Question: I am relatively new to R, so I am just trying to see what I am missing. I have a few questions about the process of doing this correctly.
My sample space is {2,4,9,12}. I need to verify that the mean of this sample is 6.75, which it is if I input
'''
s <- c(2,4,9,12)
mean(s)
'''
I also need to calculate the variance of s, but when I calculate the variance
'var(s) = 20.91667'. The book I am reading, , shows that the variance is 3.94. Now, I know since I am bootstrapping there is a different method, where instead of the sample variance being divided by (n-1), it is divided by ((n^n)-1) and it needs to be summed from i = 1 all they way up to (n^n). For easier understanding, screenshot of this formula will be posted here:

Is there a function implemented within R that finds the bootstrap mean and variance that can help me verify this answer? If so, can an example be provided on how to do so?
For my own curiosity. Let's say that I wanted to bootstrap that sample space (not sure if that makes too much sense). How do I find the bootstrap mean and variance of a sample WITH replacement and loop that over for 10,000 samples?
Bear with me on this, because like I had mentioned, I am new to R and this concept of bootstrapping. Please correct me if my thought process is not exactly right. So, for example, when I input 'sample(c(2,4,9,12), replace = T, 10000)', it gives me 10,000 elements, but I want 10,000 vectors of length of 4. In other words, when I input 'sample(c(2,4,9,12), replace = T, 1)', it only gives one value, but I would like it to be a vector of 4 with any order of those four values WITH replacement. Now, once all 10,000 vectors (assuming that it is not the SAME vector repeated are created, I want to be able to find the bootstrap mean and variance of each vector. Once I have these means and variances, I want to be able to create a distribution graph to observe the CLT visually.
I am aware that my conceptual understanding of bootstrapping may be flawed, so please, I urge you to give me pointers to solidify my understanding.
Thank you ahead of time.
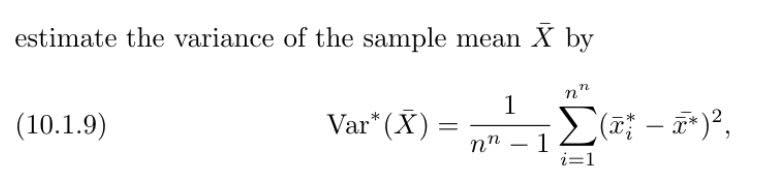
Answer: First thing's first: The variance of the sample mean and the variance of the sample are two different quantities. When you do 'var(s)' and get '20.91', you're calculating the variance of the sample, not of the sample mean. So now, on to your questions:
I'm sure there are functions to run the bootstrap, but my advice would be to do it from scratch. It's only about 10 lines of code. Something like this might work:
'''
s <- c(2,4,9,12)
N <- 10**5
sample_means <- numeric(N)
for (i in 1:N) {
resample <- sample(s, replace = TRUE)
sample_means[i] <- mean(resample)
}
mean(sample_means)
#> [1] 6.752375
var(sample_means)
#> [1] 3.941898
'''
<URL>
You could also use 'purrr' for a more elegant solution (in my opinion, at least):
'''
library(purrr)
s <- c(2,4,9,12)
N <- 10**5
sample_means <- rerun(
.n = N,
sample(s, replace = TRUE)
) %>%
map_dbl(mean)
sample_means %>%
mean()
#> [1] 6.75615
sample_means %>%
var()
#> [1] 3.965604
'''
<URL>
Then, if you wanted to use the code above to make a histogram of the sample means, you'd just do
'''
hist(sample_means)
'''